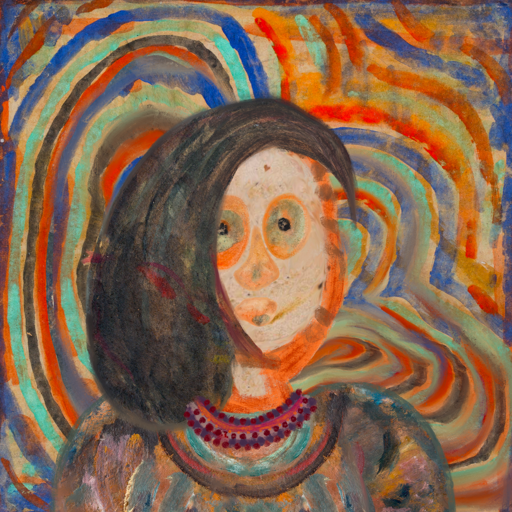
Background: Sisters, Head And Neck Front: Rupkatha, Face Front: Childish, Bust: Boggyland, Hair Front: Gypsy_Mother, Head Accessory: Blank, Second Necklace: Blank, Necklace: Roy_Bahadur, Baby: Blank